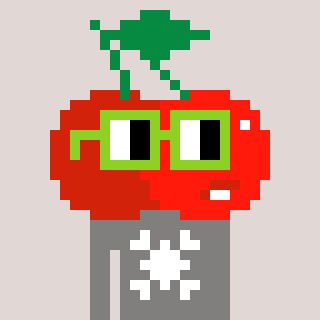
a pixel art character with square light green glasses, a cherry-shaped head and a bluegrey-colored body on a warm background